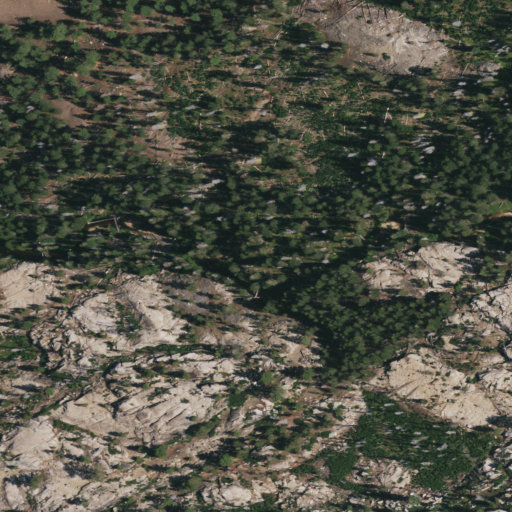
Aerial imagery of valley in California named Pine Valley containing evergreen forest and shrub